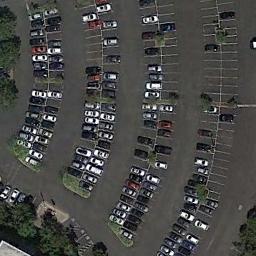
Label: parking_lot